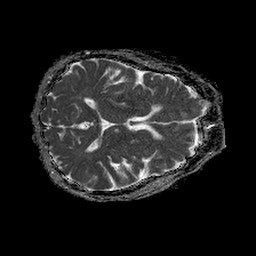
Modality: ADC
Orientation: axial
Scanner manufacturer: philips
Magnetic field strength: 1.5 T
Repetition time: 4.6 s
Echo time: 0.08517 s